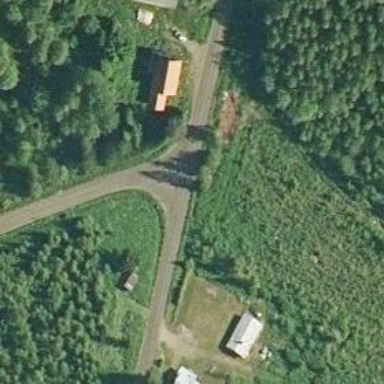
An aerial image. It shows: Tertiary road.